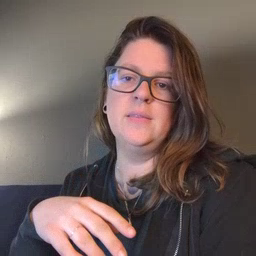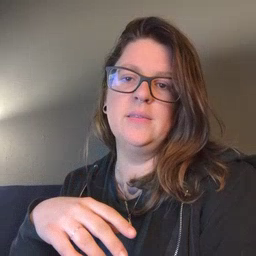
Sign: story